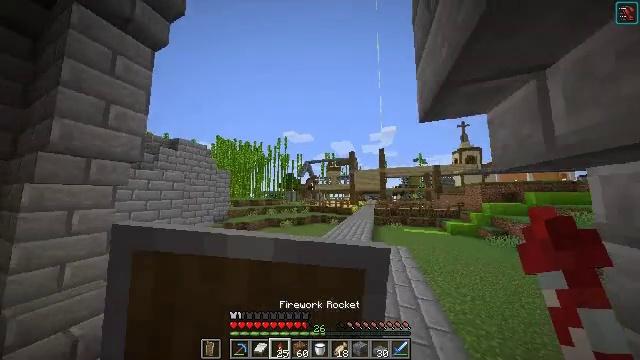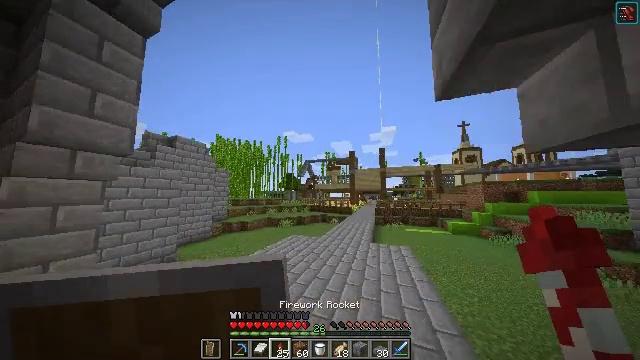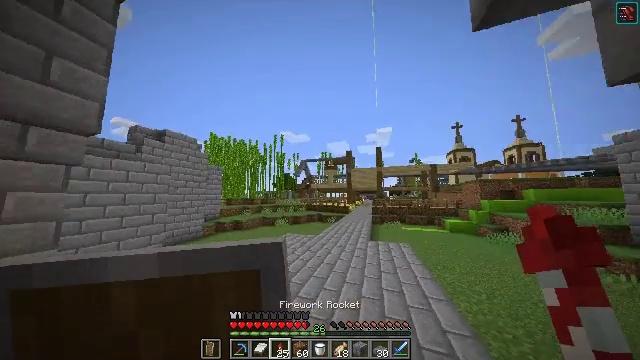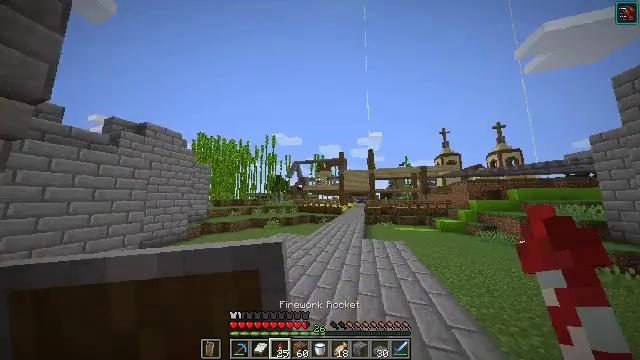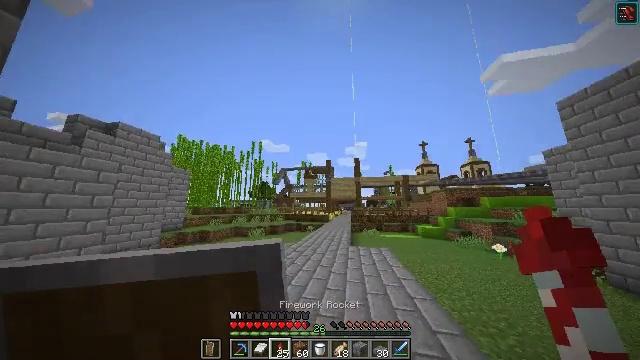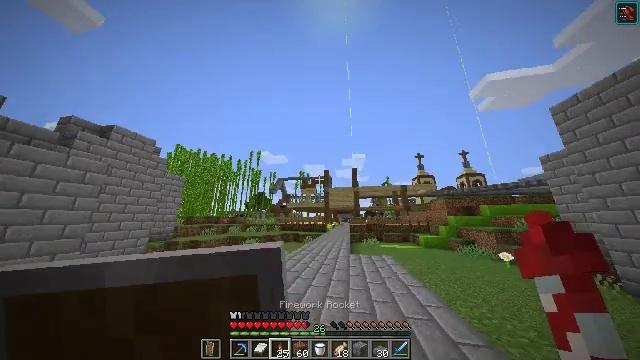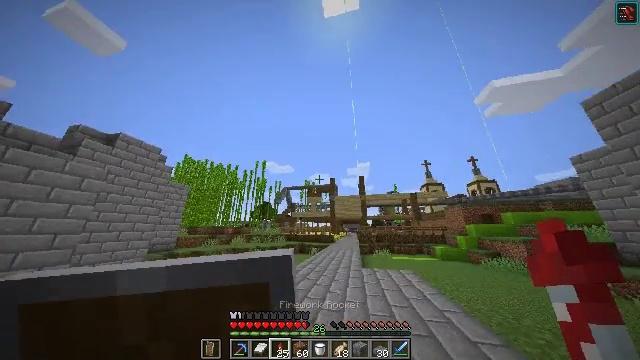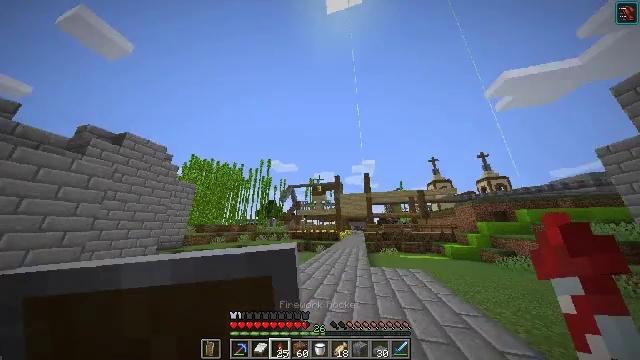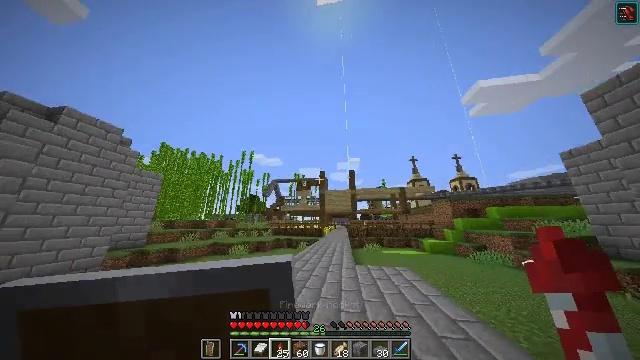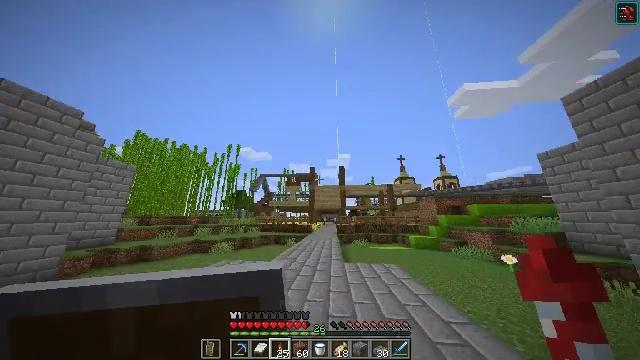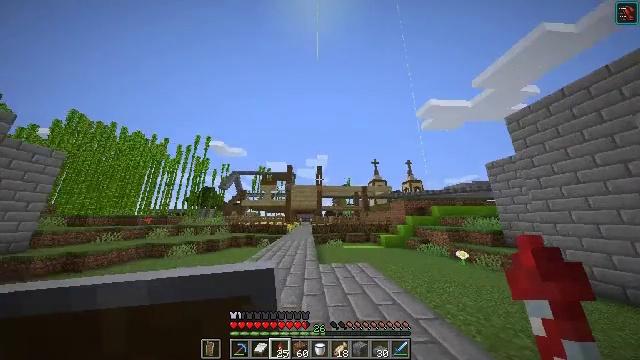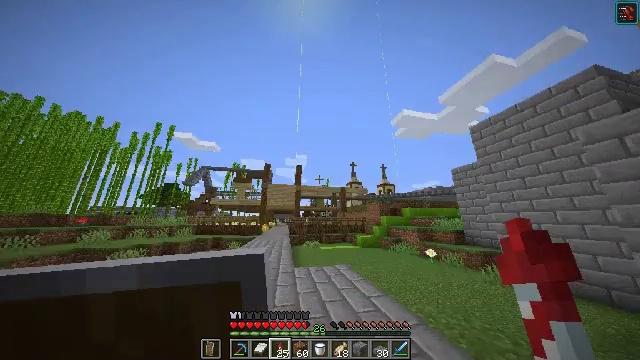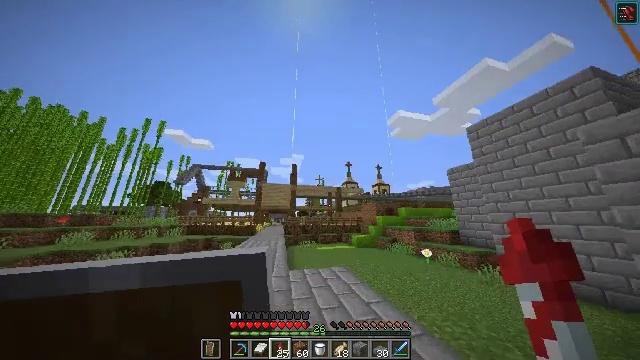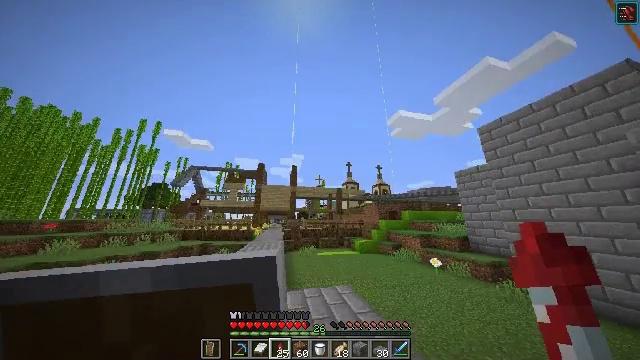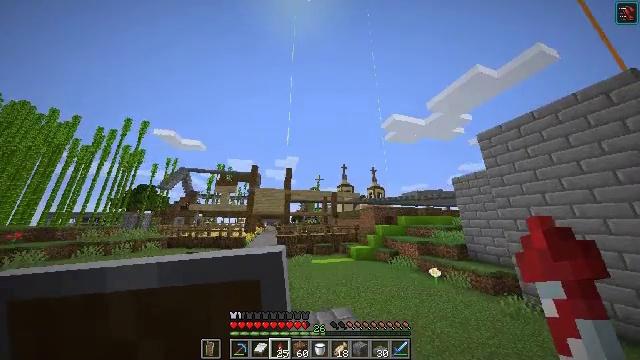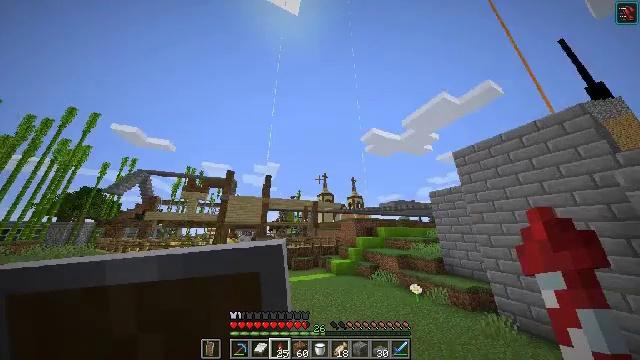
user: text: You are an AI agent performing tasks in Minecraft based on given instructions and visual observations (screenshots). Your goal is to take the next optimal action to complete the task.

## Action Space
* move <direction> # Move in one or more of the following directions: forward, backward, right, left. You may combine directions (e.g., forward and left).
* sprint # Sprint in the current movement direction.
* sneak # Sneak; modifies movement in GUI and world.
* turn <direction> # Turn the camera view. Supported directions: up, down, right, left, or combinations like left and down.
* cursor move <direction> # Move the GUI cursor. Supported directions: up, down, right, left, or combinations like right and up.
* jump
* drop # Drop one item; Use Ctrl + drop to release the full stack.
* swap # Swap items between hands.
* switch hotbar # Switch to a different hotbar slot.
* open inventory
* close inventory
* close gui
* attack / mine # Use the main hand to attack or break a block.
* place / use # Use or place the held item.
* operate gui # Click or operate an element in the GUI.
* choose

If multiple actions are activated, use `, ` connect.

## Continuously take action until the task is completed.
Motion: motion action
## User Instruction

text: Craft clay.
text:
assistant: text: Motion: move forward
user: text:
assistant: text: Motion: move forward, turn right
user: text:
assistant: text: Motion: move forward, turn right and up
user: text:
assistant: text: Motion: move forward, turn right and up
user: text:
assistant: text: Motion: move forward, turn up
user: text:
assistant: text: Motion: move forward, turn left and up
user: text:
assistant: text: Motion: move forward, turn left
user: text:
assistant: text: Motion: move forward, turn right and down
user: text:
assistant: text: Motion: move forward, turn right and down
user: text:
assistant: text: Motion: move forward, turn right
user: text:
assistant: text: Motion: move forward, turn right
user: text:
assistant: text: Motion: move forward, turn right, jump
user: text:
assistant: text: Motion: move forward, jump
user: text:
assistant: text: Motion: move forward, turn right, jump
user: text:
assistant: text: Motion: move forward, turn right and up
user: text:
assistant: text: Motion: move forward, turn right, jump
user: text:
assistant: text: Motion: move forward, jump
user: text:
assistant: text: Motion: move forward, jump
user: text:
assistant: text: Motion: move forward, use / place, jump
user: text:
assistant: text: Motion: move forward, use / place
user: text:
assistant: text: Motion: move forward
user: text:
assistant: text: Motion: move forward, turn right
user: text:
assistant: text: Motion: move forward
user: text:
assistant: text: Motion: move forward
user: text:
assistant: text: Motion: move forward
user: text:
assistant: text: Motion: move forward
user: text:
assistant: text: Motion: move forward
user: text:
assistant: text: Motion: move forward
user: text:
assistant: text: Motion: move forward
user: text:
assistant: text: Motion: move forward